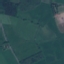
Land use / land cover class: Pasture